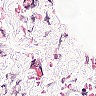
Metastatic tissue present: no